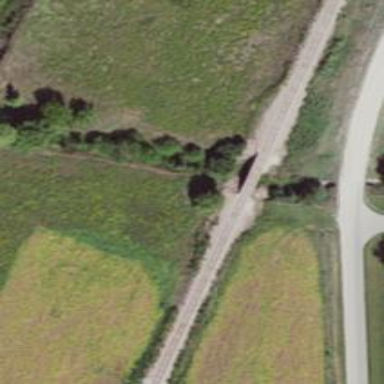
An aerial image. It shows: Railway bridge.